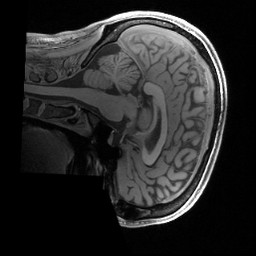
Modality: T1w
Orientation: sagittal
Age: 29
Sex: female
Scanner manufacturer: siemens
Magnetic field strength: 3 T
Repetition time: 2.4 s
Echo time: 0.00224 s